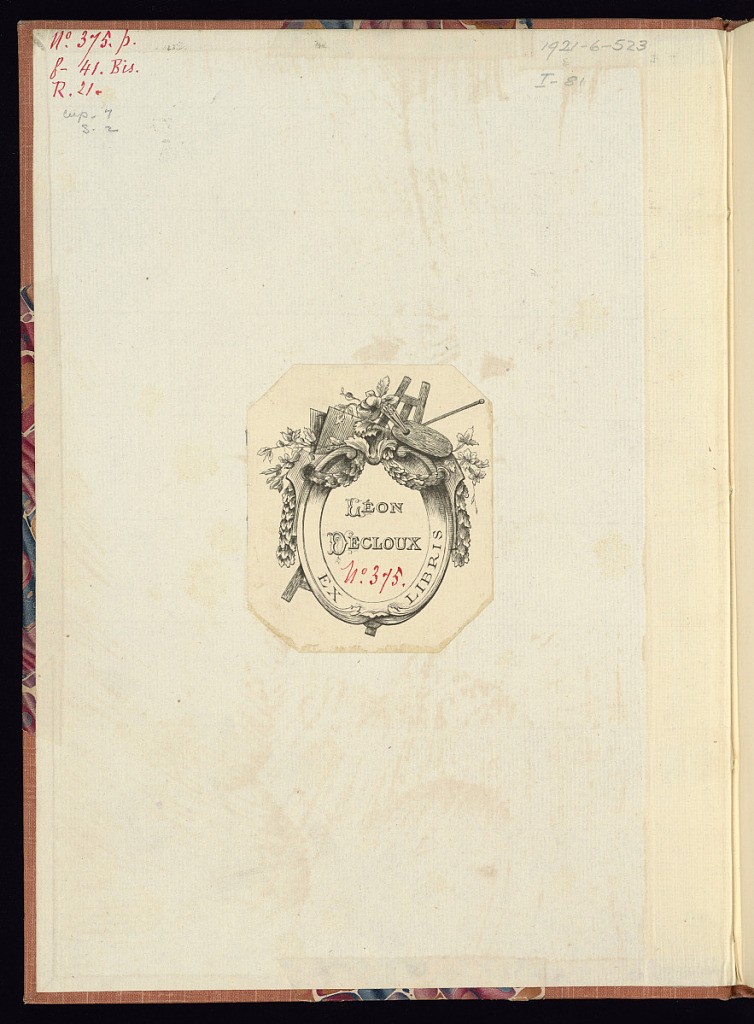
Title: Album of Prints: First Series of Vases by Different Masters, Designed by Louis Doré and Engraved by F. Brard
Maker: Louis Doré, French, active 18th century
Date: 1750-1800
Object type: Album
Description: Album of prints containing the six plates of the First Series of Vases by Different Masters, designed by L[ouis] Doré and F. Brard. The plates are signed and numbered.